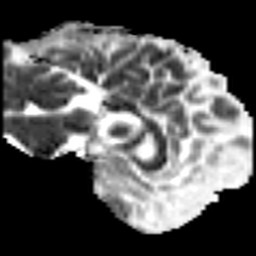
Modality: MD
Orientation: sagittal
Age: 40
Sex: male
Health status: healthy
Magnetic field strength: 3 T
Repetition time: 8.4 s
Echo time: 0.0926 s